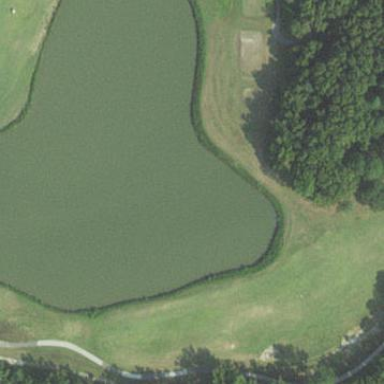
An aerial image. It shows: Golf pitch for leisure land.